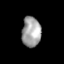
Tissue: skin
Cell type: Epithelial cells
Senescence score: 0.2739
Nuclear area (px): 562
Mean DAPI intensity: 161.61